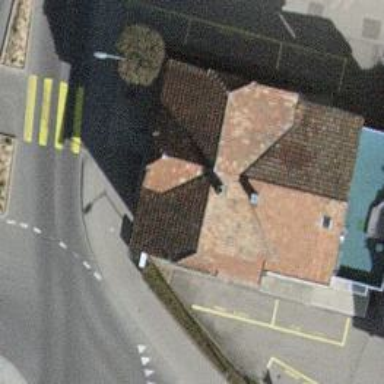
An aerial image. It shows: View of roof edge.